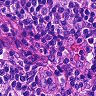
Metastatic tissue present: no